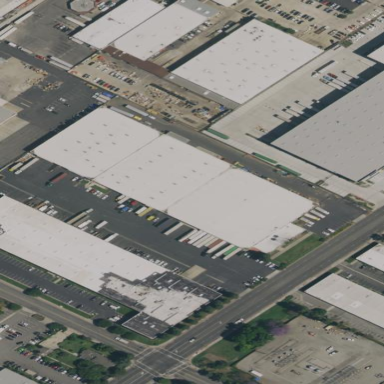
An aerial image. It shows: Industrial building.